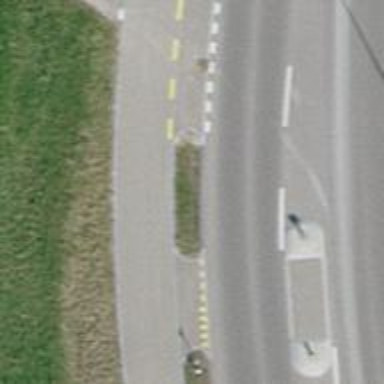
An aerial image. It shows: Asphalt cycleway.